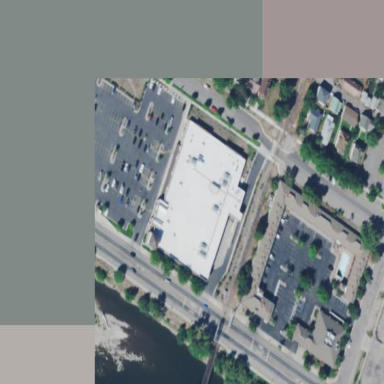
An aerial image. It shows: Retail area.